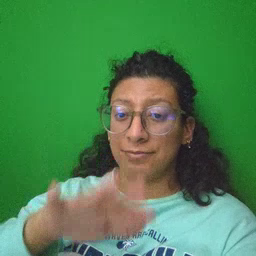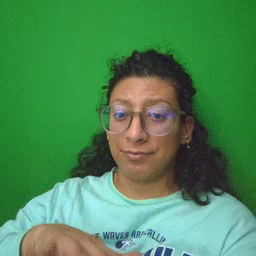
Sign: snow